Interaction volume radius: 10 \u00c5
Interaction volume height: 15 \u00c5
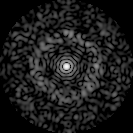
Disorder parameter: 0.8605